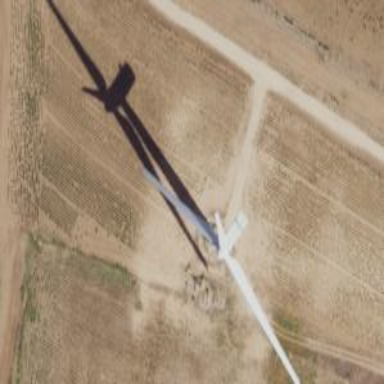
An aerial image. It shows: Wind generator using horizontal axis wind turbines.